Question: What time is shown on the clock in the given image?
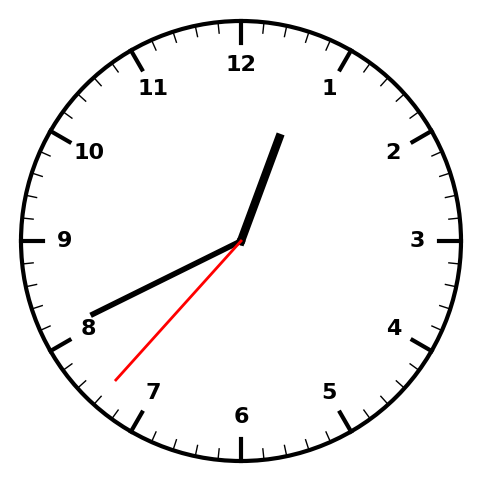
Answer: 12:40:37